Field crop: maize
Growth stage: 2
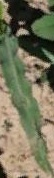
Species: maize